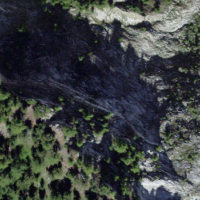
EUNIS habitat code: 48
Species observed at this site:
Carduus defloratus